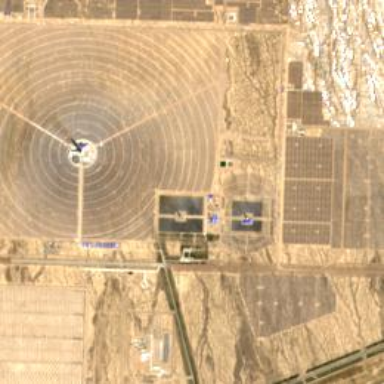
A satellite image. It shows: Solar power plant.